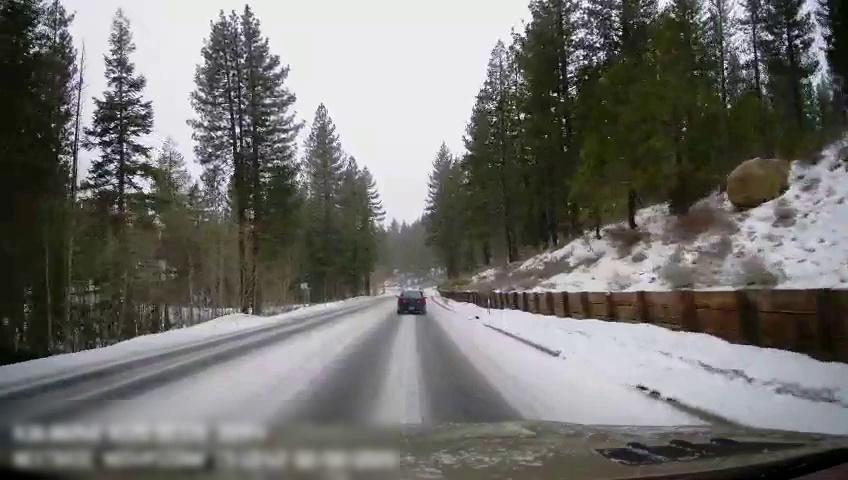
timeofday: Day
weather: Snowy
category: Drivable Space
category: Vehicles | Car